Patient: sex M, age 37
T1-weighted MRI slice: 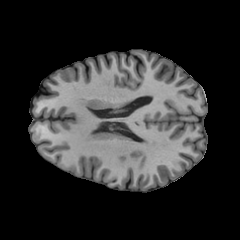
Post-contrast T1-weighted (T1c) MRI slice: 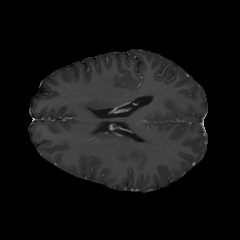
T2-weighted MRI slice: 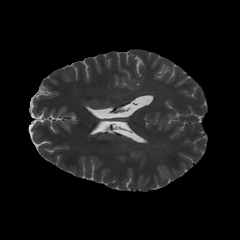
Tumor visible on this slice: no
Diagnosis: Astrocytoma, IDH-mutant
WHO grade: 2